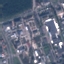
Land use / land cover class: Industrial